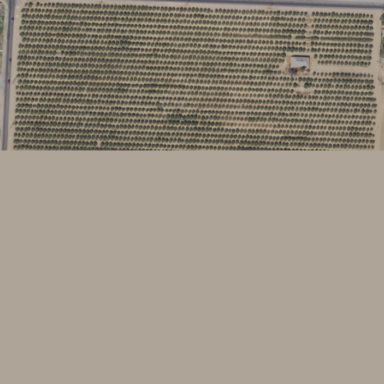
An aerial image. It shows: Vineyard growing grapes.